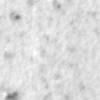
Label: no_change